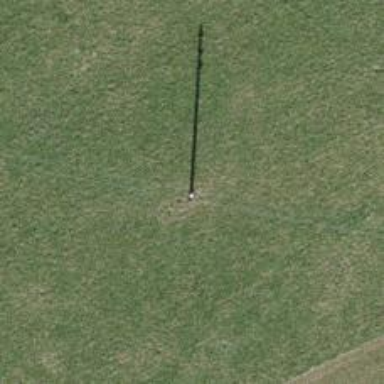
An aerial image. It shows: Power pole.